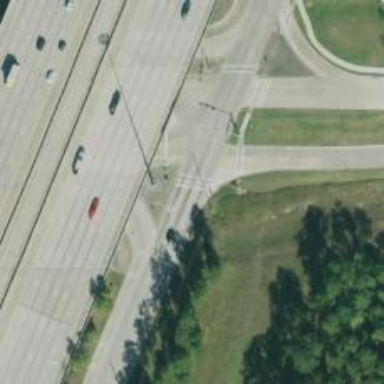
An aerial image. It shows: Secondary road with frontage road alongside.